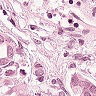
Metastatic tissue present: yes